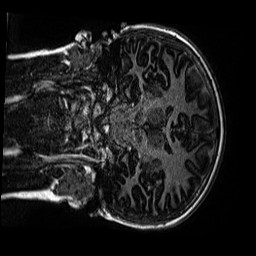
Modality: MP2RAGE
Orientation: coronal
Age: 13
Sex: male
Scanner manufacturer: siemens
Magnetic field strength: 3 T
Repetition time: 4 s
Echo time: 0.00299 s